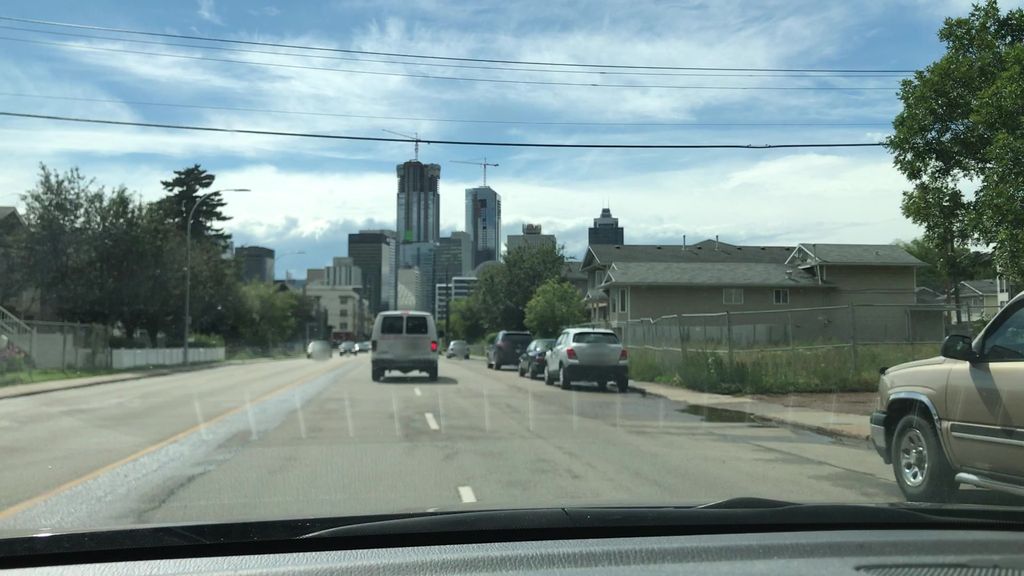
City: edmonton